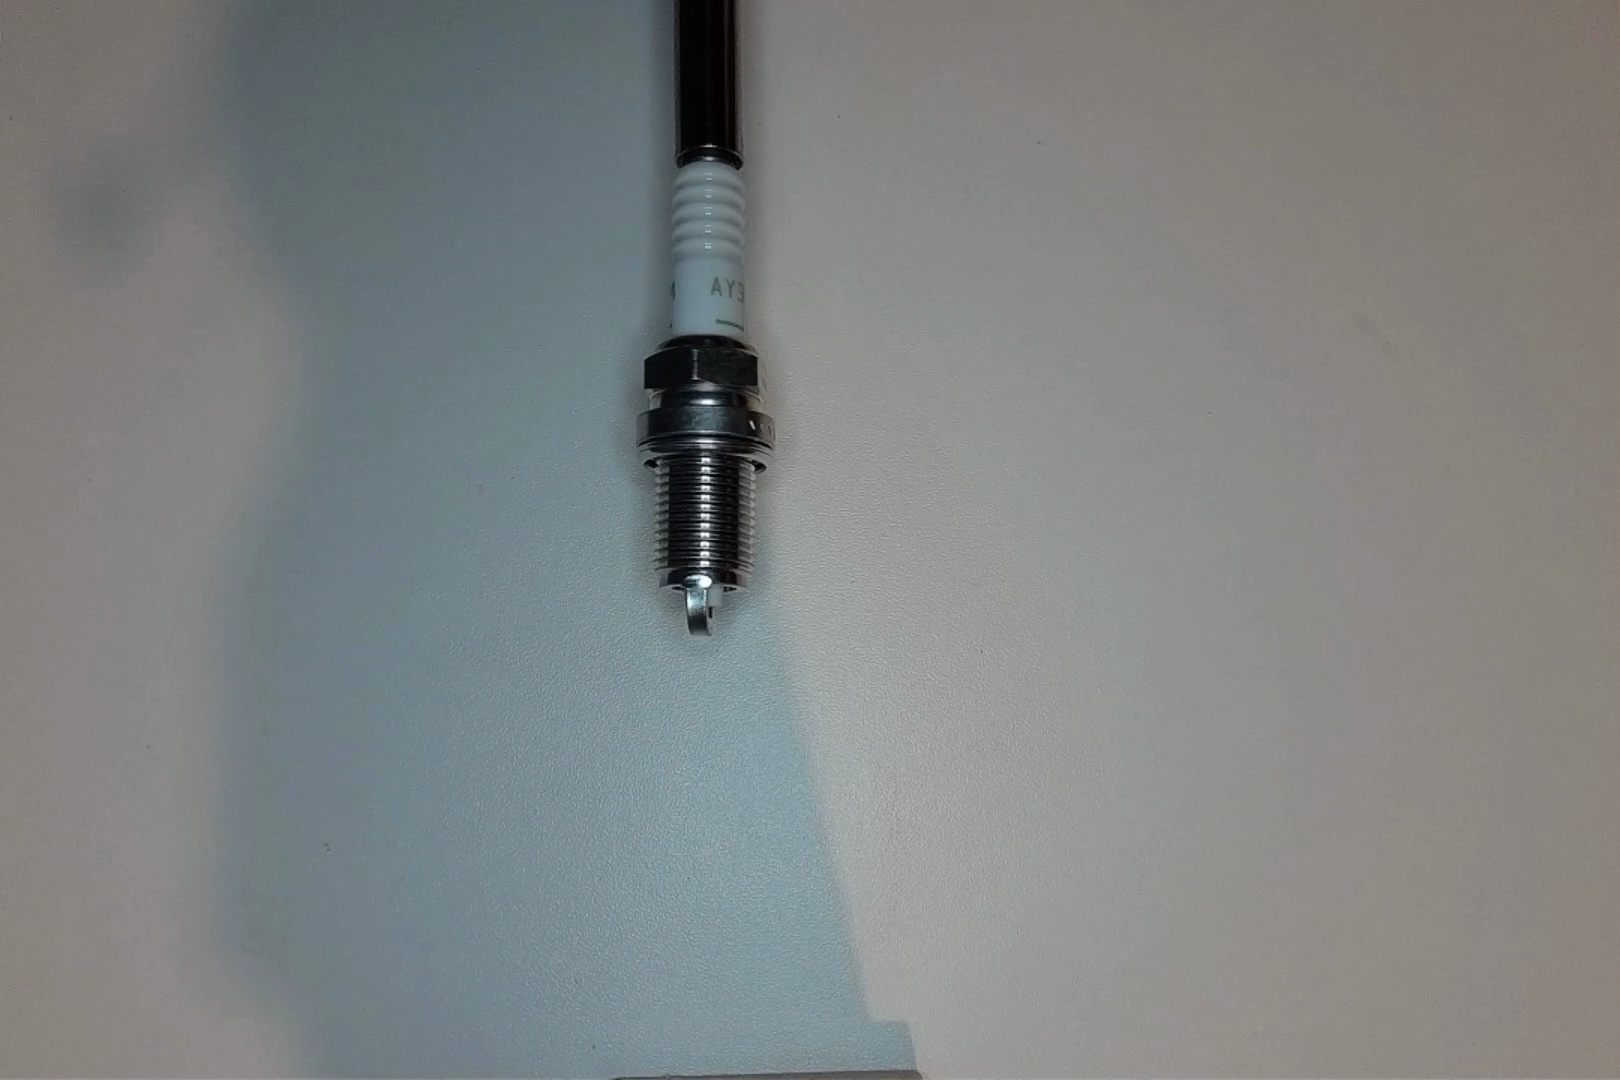
Label: no anomaly